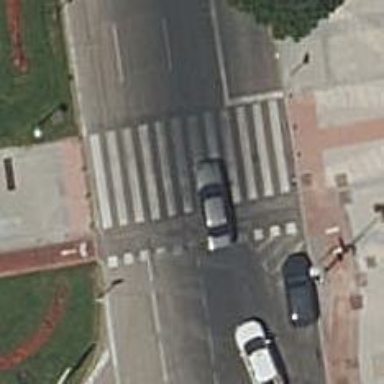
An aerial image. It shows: Uncontrolled zebra crossing on footway.